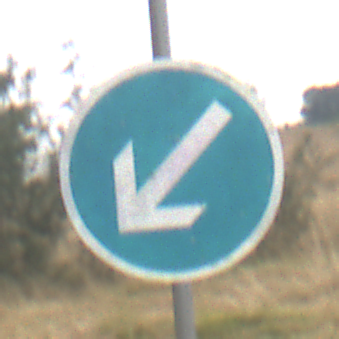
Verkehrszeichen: VorgeschriebeneVorbeifahrtLinks
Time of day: MorningAfternoon
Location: Outdoor (Nature)
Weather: Overcast
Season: NotSpecified
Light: Natural